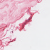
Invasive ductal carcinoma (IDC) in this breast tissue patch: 0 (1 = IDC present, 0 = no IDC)